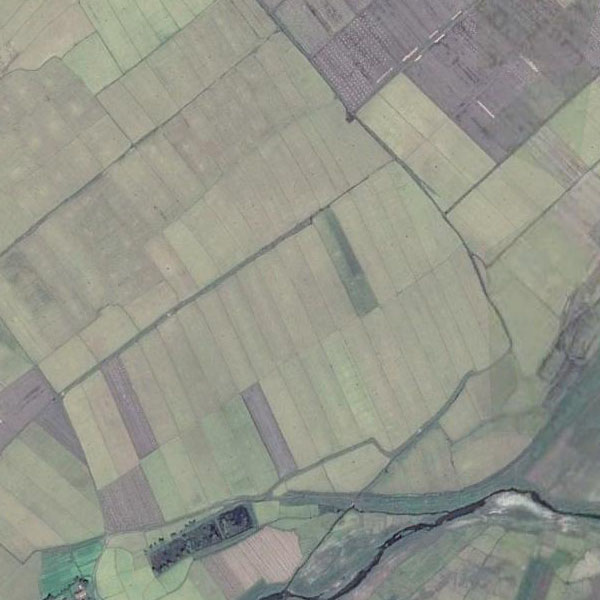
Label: Farmland